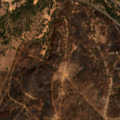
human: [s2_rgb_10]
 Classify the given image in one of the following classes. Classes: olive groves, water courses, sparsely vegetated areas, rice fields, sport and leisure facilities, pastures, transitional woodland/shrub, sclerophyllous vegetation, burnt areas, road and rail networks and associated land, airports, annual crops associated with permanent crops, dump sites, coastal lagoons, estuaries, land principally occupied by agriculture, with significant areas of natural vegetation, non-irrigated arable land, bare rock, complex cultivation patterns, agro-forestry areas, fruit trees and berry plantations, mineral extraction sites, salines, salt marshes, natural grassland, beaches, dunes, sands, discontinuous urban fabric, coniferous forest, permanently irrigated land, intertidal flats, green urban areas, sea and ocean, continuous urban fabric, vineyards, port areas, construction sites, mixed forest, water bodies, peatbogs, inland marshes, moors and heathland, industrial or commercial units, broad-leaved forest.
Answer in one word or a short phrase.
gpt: non-irrigated arable land, agro-forestry areas, moors and heathland